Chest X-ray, AP view. Patient: 24 years old, sex F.
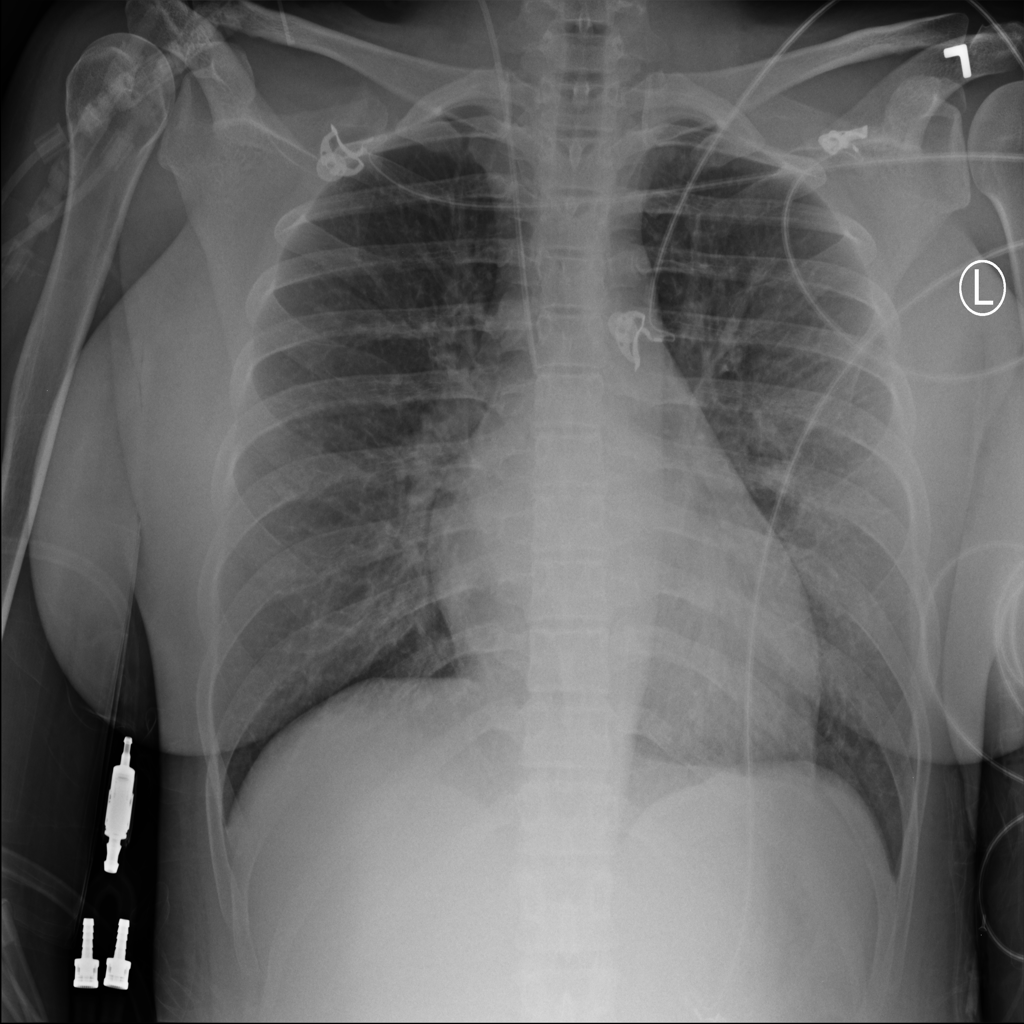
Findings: No Finding